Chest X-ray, PA view. Patient: 78 years old, sex M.
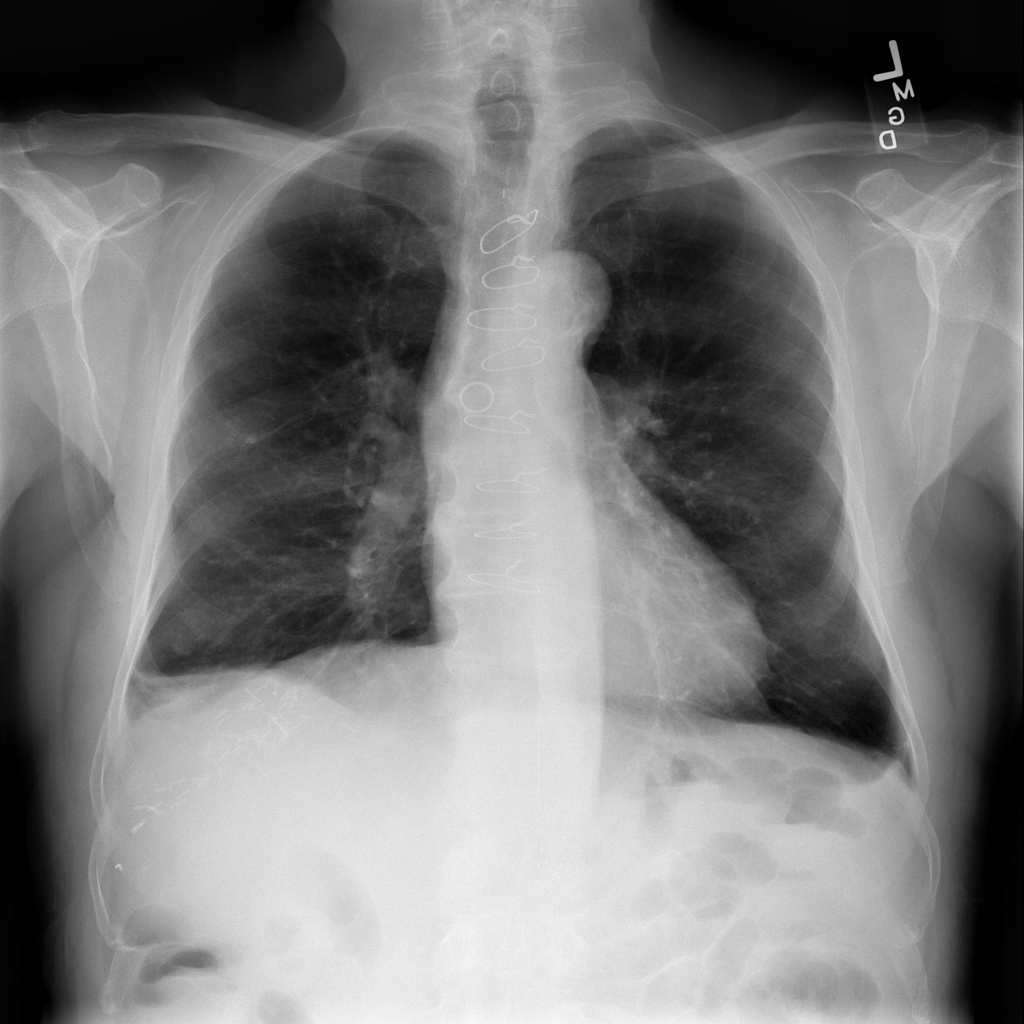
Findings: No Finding